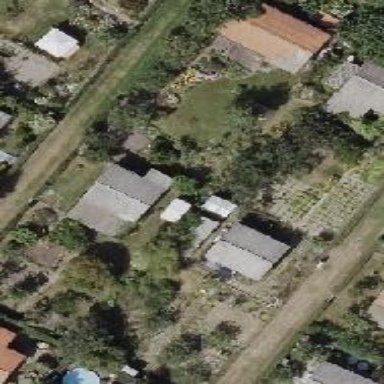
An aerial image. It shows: Fenced plot in the allotments area.